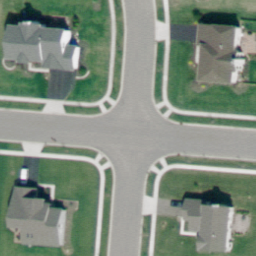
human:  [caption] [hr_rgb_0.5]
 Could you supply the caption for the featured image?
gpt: A desolate intersection with no cars or pedestrians .

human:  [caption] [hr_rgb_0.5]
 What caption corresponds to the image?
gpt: An intersection with four houses at each corner .

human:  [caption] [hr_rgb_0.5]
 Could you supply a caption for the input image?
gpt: An intersection with no cars or pedestrians .

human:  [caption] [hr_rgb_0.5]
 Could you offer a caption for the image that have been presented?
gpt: A desolate intersection only with four houses at each corner .

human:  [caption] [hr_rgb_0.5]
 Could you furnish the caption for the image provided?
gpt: An intersection with two roads vertical to each other .